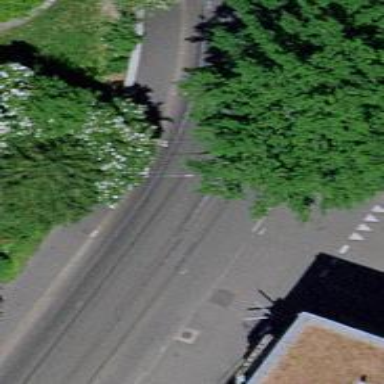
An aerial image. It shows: Tram level crossing on the railway.